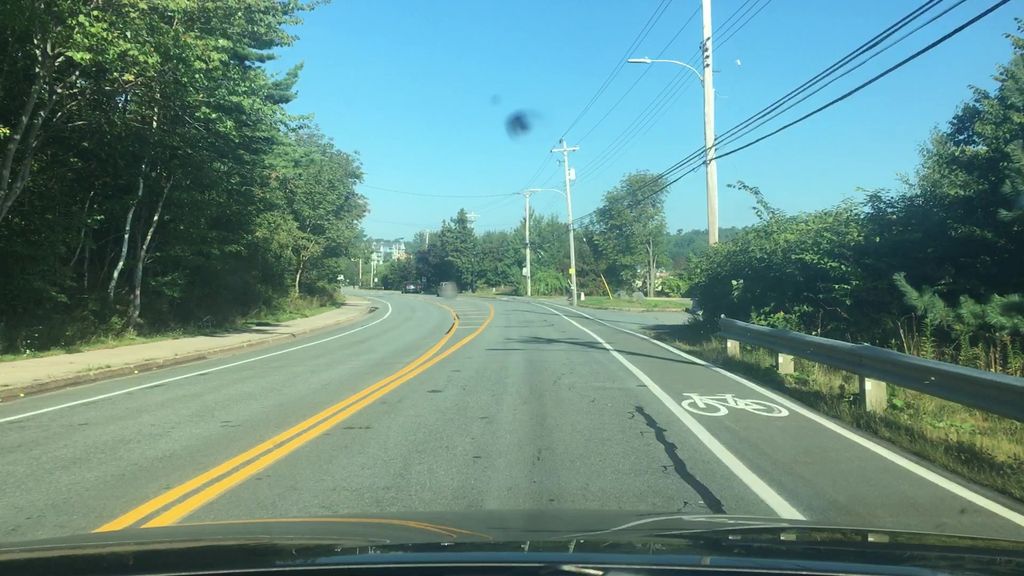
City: halifax